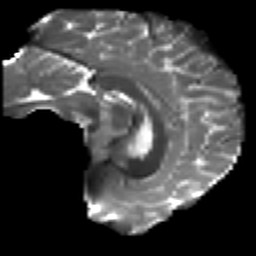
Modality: T2w
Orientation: sagittal
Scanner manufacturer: ge
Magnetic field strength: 3 T
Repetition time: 7.98 s
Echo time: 0.0701 s